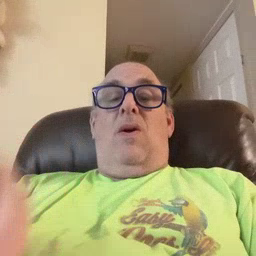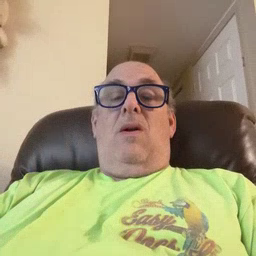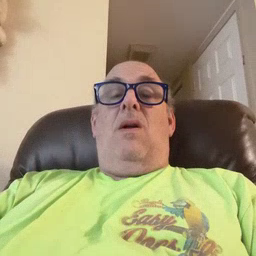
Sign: shower